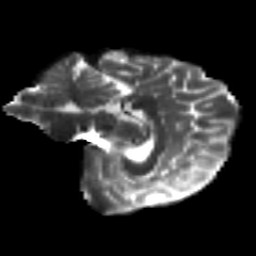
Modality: T2w
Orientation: sagittal
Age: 33
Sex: female
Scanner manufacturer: siemens
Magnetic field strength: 3 T
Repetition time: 8.8 s
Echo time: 0.085 s